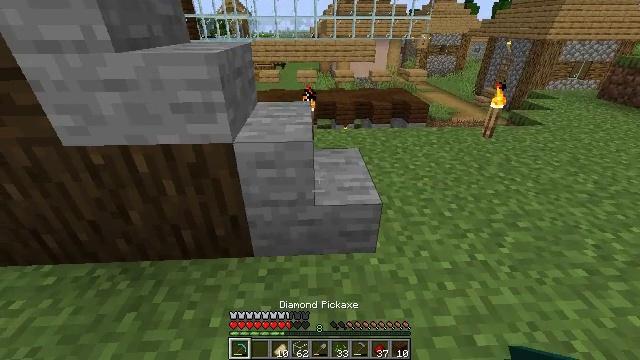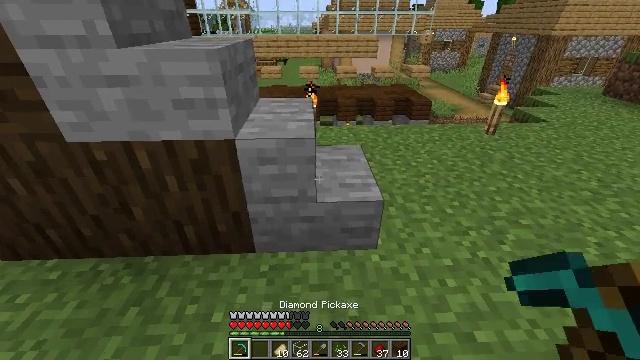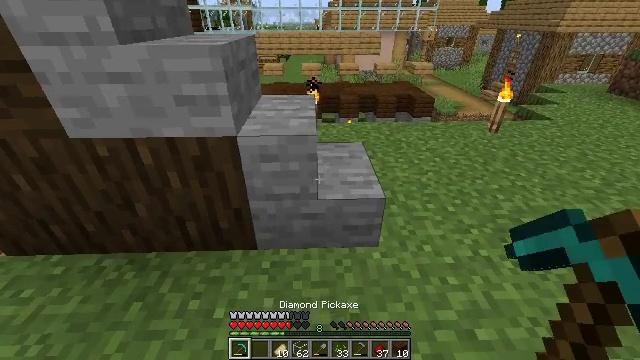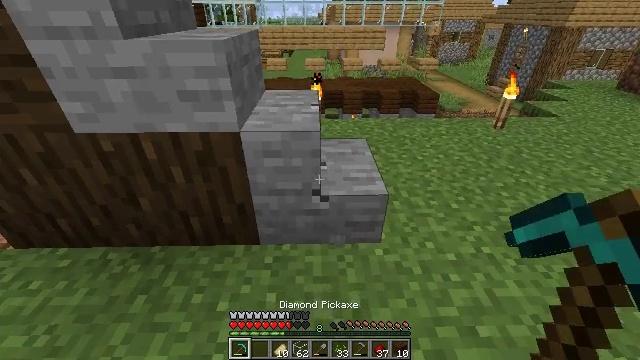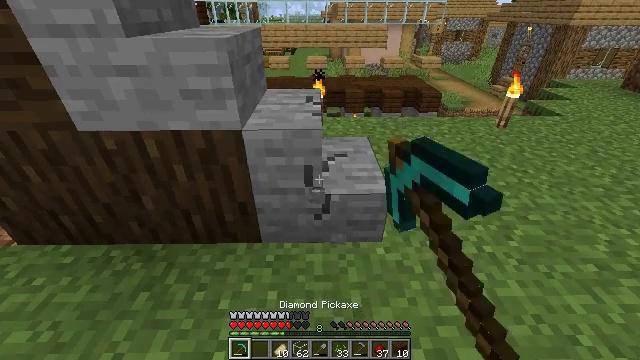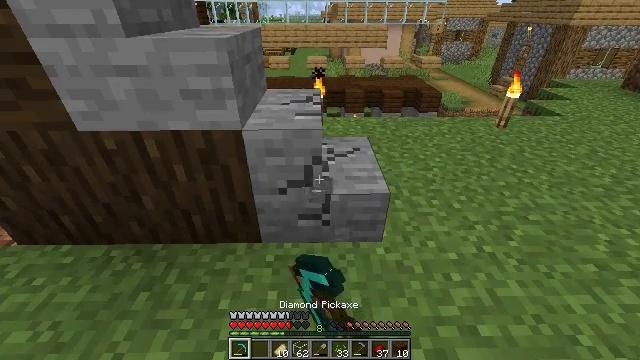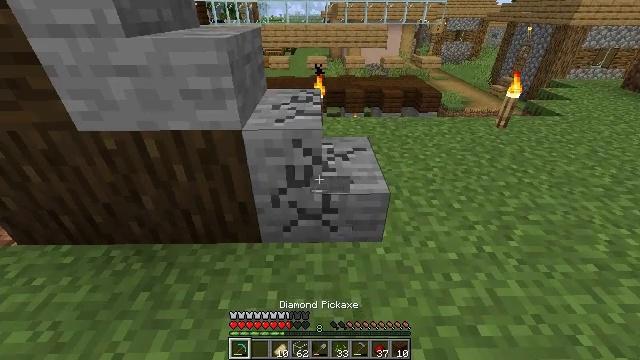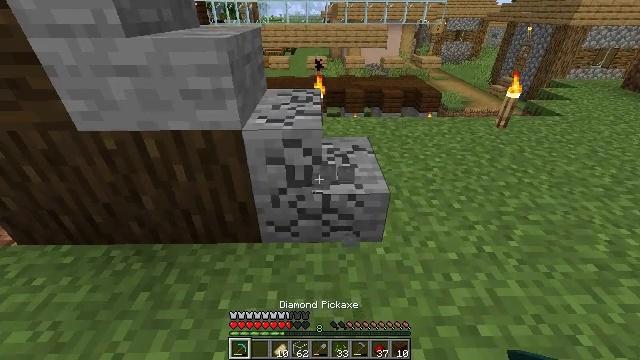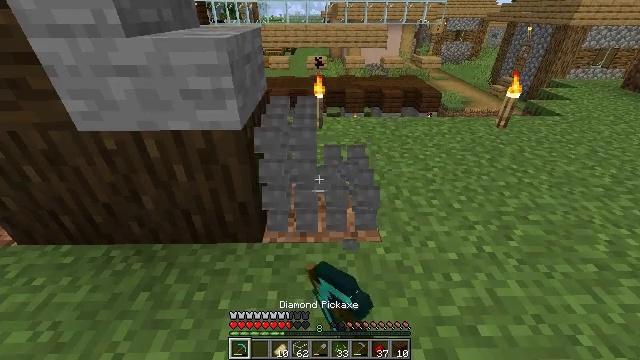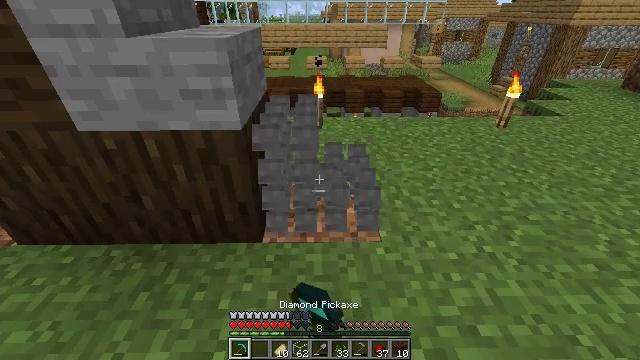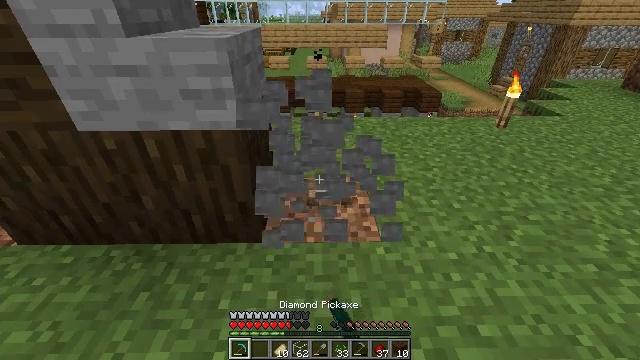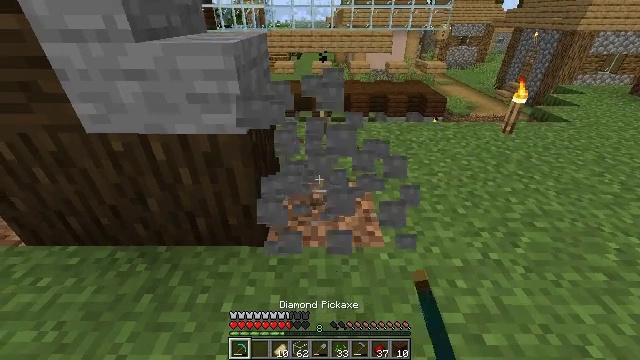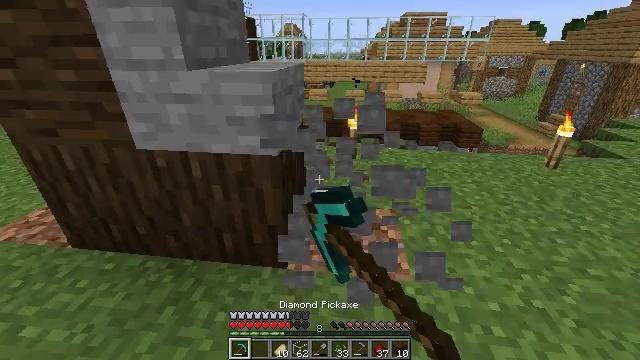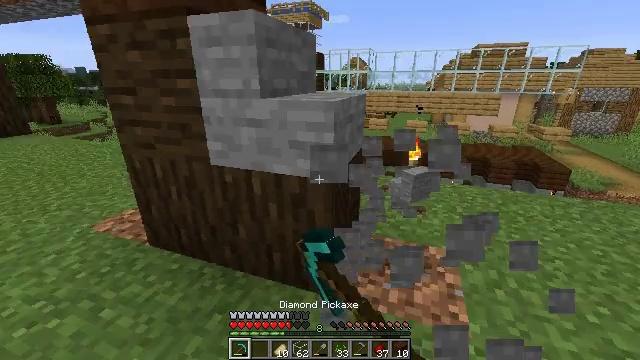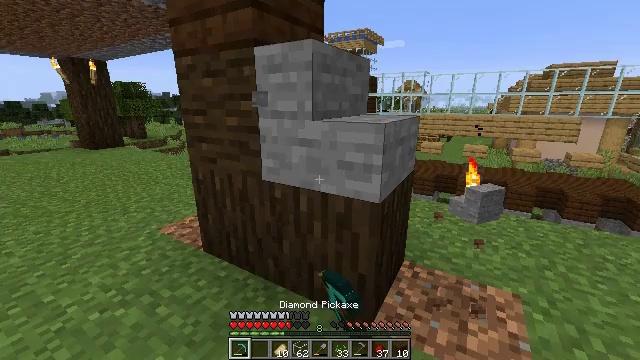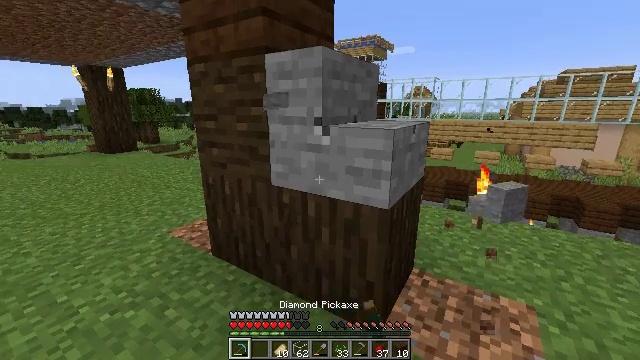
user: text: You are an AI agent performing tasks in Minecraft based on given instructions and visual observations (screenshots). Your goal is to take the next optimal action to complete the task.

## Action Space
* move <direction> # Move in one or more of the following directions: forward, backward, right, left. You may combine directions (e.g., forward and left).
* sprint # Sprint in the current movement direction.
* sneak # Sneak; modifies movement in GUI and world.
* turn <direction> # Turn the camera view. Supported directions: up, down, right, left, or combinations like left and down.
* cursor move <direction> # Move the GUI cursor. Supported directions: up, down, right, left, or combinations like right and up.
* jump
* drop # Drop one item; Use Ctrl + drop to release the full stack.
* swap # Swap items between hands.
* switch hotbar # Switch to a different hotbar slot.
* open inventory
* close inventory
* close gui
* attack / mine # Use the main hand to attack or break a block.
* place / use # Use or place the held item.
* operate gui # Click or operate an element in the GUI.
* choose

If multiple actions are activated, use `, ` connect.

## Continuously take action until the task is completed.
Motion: motion action
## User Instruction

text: Attack the stone stairs to collect them.
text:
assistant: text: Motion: no_op
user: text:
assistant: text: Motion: no_op
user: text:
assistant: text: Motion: attack / mine
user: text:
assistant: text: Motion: attack / mine
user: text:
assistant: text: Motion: attack / mine
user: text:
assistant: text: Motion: attack / mine
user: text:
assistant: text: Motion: attack / mine
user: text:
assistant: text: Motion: attack / mine
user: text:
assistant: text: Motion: attack / mine
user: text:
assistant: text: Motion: attack / mine
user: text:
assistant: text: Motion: turn left, attack / mine
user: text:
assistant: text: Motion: turn left and up, attack / mine
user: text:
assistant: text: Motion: turn left and up, attack / mine
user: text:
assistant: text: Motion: turn left and up, attack / mine
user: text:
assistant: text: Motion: turn left and up, attack / mine
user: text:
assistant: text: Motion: attack / mine
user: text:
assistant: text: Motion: attack / mine
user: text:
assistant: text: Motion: attack / mine
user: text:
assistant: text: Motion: attack / mine
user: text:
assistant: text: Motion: attack / mine
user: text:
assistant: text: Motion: attack / mine
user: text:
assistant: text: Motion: attack / mine
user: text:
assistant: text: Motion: attack / mine
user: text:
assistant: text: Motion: attack / mine
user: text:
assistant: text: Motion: attack / mine